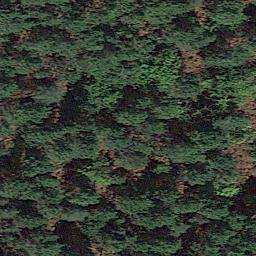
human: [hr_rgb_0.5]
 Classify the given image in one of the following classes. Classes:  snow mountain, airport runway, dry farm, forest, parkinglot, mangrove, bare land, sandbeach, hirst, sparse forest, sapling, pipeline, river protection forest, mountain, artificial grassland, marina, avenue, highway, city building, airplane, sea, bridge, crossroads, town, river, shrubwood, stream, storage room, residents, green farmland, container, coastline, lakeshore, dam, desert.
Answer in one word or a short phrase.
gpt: forest